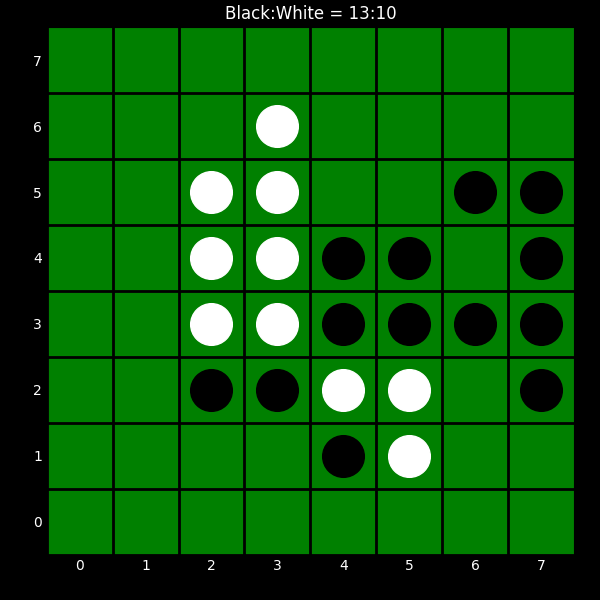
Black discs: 13
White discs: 10